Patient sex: M
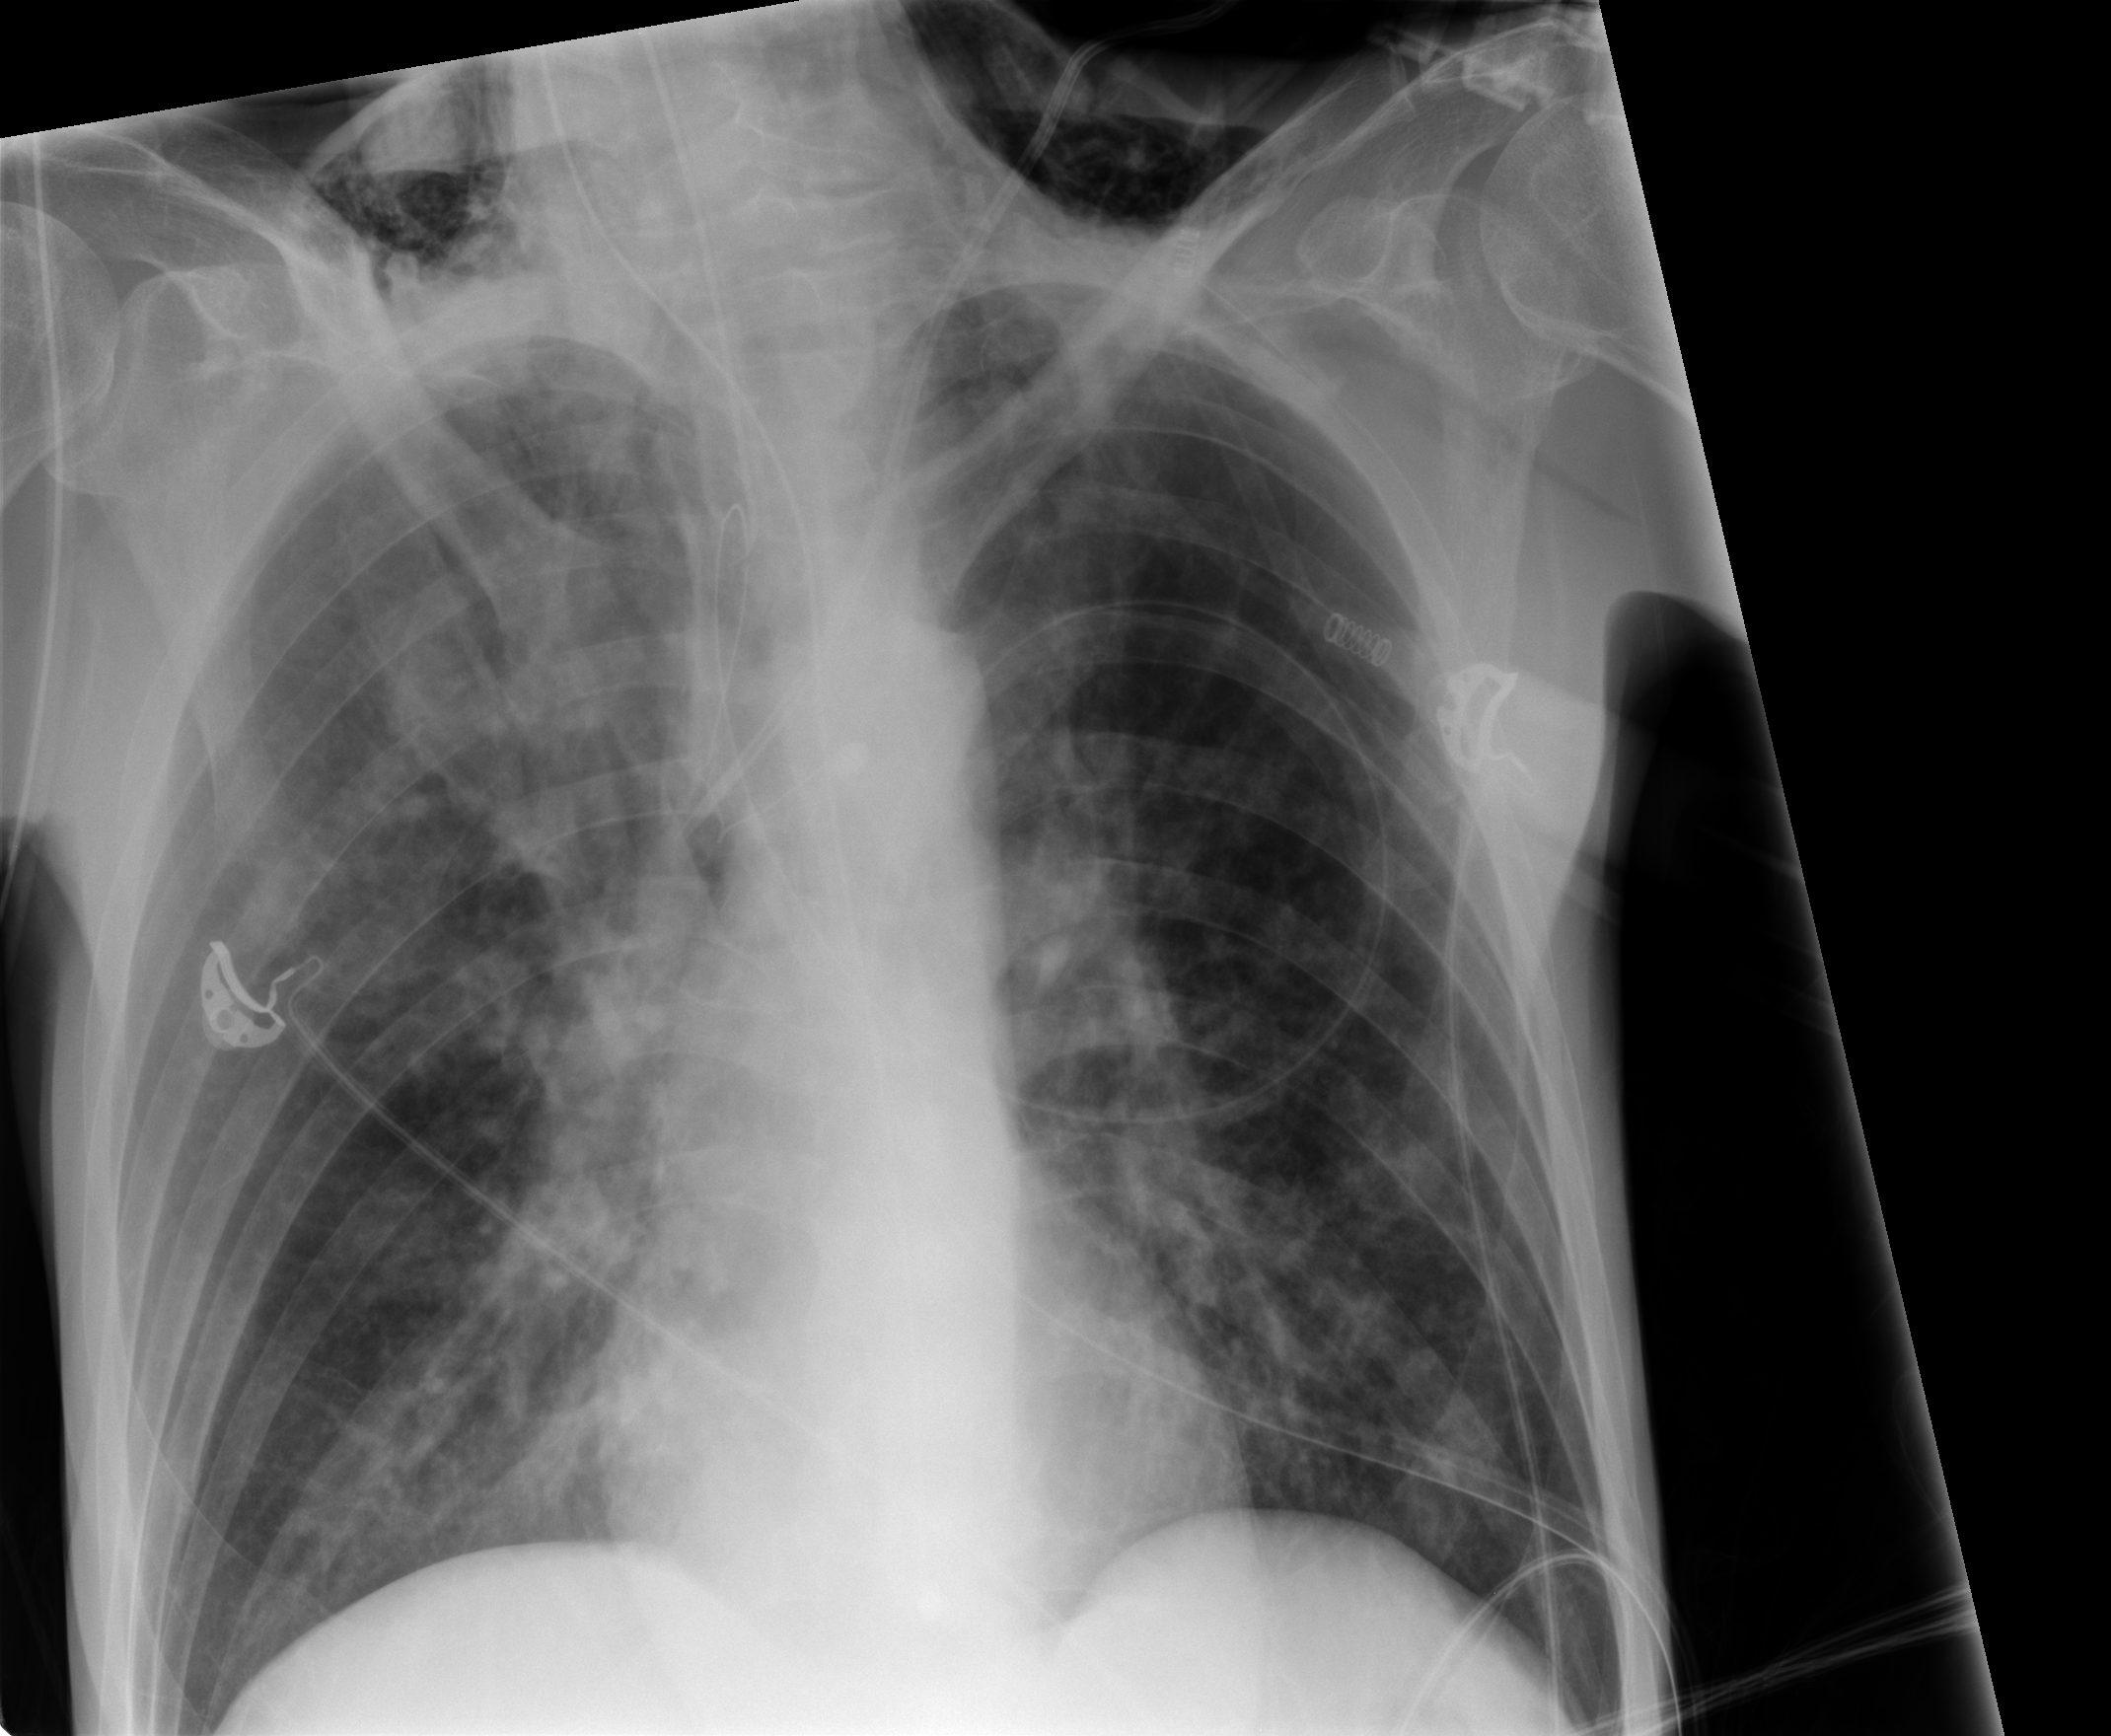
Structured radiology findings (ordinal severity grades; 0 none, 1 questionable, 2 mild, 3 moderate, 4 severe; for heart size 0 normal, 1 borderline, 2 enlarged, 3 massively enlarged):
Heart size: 0
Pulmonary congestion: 2
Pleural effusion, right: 0
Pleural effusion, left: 0
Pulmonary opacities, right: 2
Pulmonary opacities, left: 0
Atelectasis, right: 2
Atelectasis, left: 2